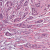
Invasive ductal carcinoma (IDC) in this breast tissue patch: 1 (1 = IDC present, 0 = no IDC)